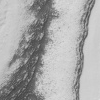
Atmospheric dust classification: not_dusty